Interaction volume radius: 10 \u00c5
Interaction volume height: 25 \u00c5
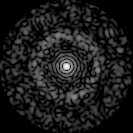
Disorder parameter: 0.842